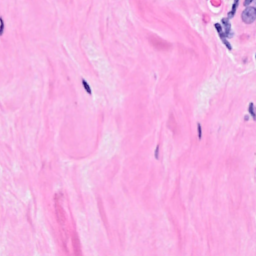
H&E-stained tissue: Breast